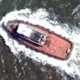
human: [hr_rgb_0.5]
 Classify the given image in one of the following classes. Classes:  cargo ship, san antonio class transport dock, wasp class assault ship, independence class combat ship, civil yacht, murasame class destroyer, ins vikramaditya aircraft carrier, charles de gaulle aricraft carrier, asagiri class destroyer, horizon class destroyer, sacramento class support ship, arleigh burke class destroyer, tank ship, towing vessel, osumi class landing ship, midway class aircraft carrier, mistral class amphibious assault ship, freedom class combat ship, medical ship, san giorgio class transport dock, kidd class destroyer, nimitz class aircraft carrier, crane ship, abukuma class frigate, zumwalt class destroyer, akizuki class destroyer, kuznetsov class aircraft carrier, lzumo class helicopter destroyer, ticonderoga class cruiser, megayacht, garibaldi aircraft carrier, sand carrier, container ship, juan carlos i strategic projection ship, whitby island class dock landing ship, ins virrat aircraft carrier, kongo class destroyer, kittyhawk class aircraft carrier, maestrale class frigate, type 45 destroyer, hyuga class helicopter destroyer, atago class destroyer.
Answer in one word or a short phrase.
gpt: Towing vessel